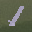
Label: 1